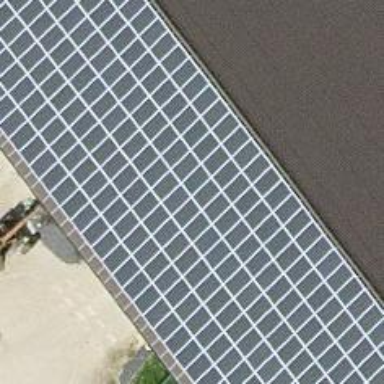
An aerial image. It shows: Solar power generator utilizing photovoltaic technology with solar photovoltaic panels.